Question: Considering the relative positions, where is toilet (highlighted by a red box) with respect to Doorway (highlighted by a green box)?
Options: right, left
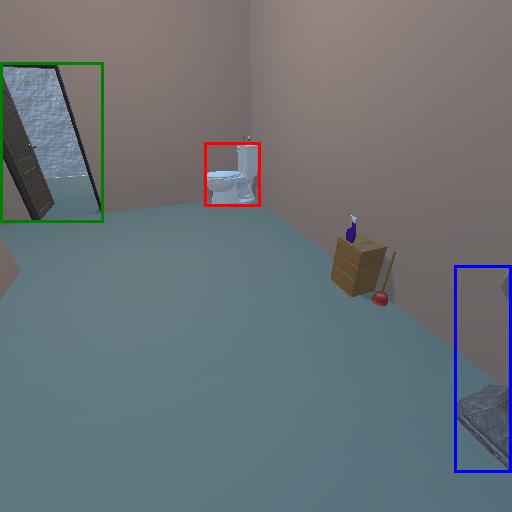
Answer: right